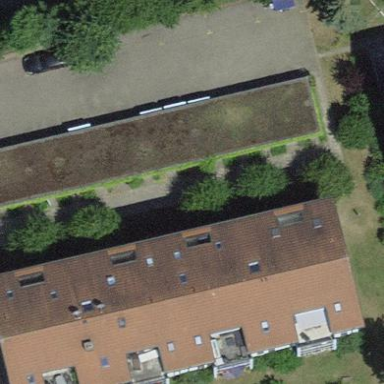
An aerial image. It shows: Group of garages.